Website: lowes
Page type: newsletter-management
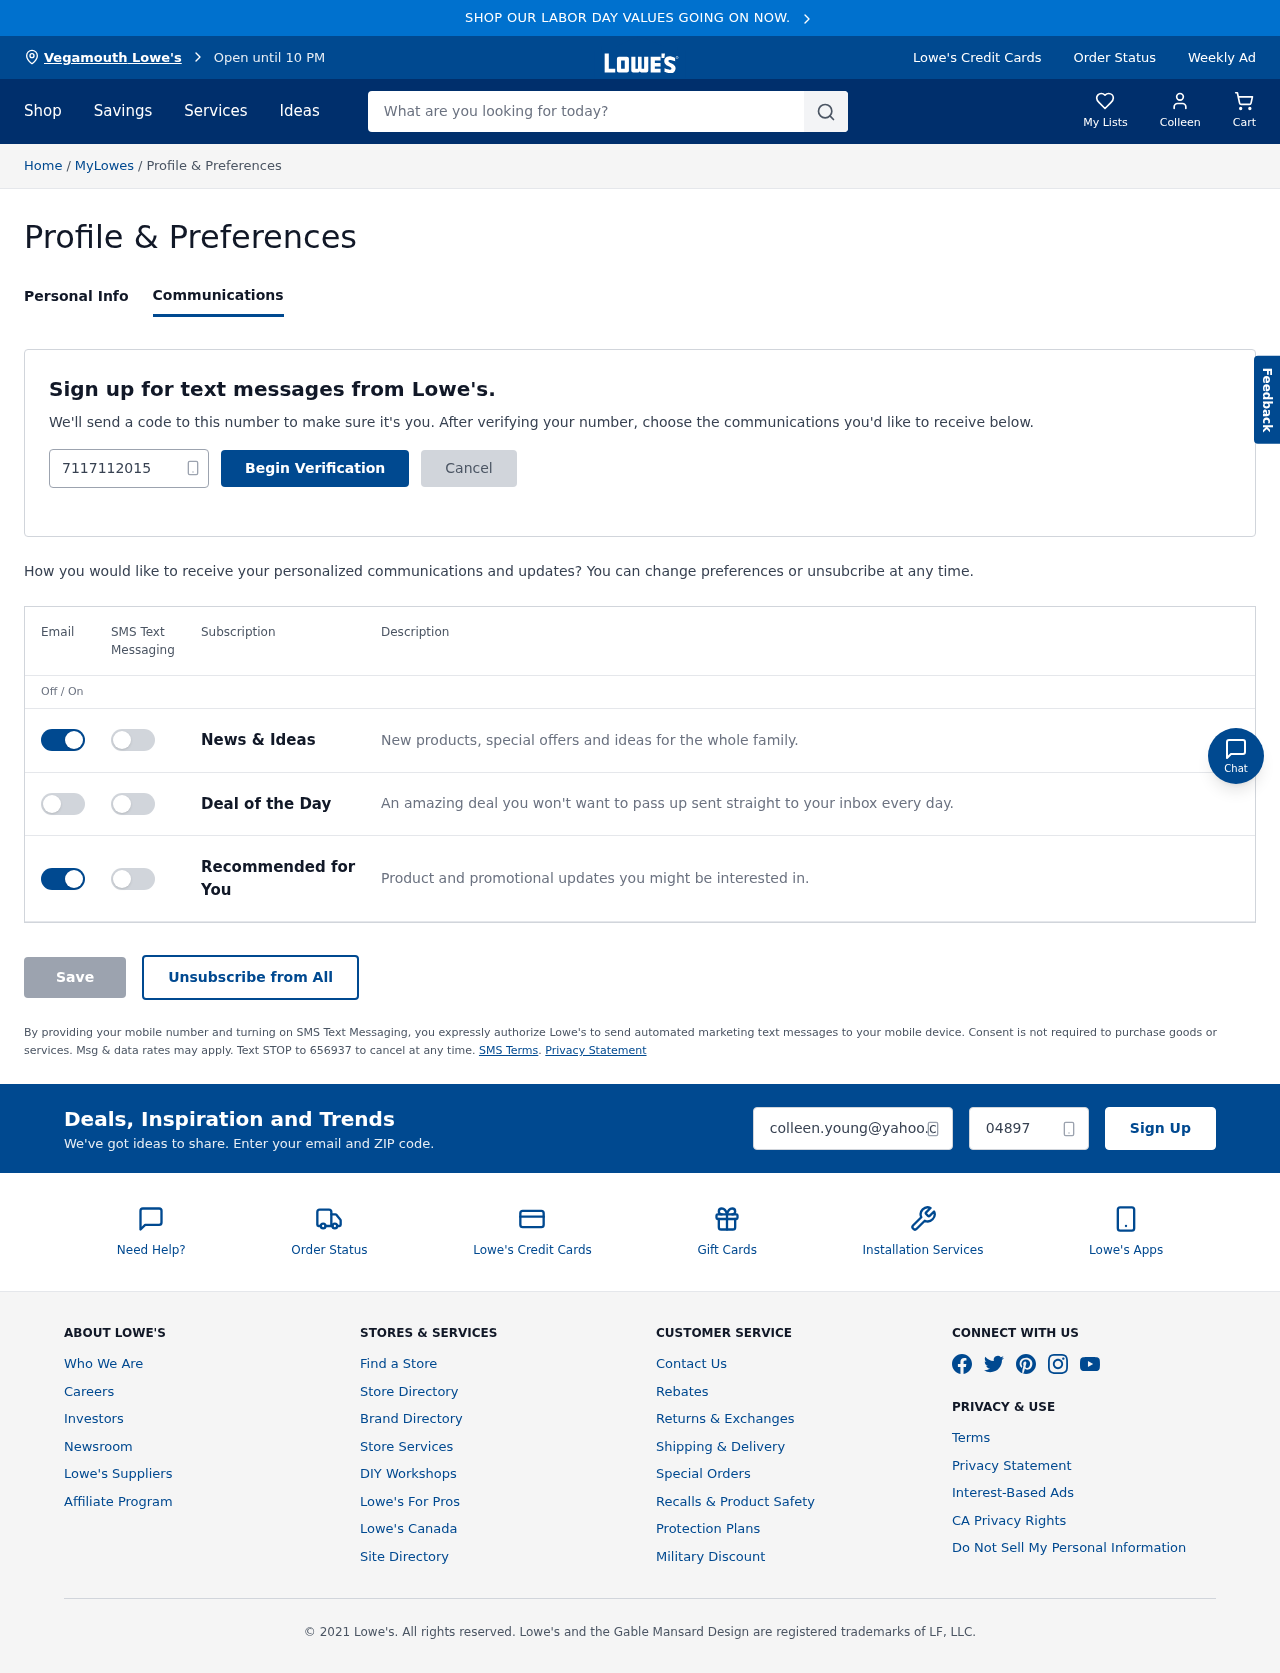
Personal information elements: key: PII_CITY
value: Vegamouth Lowe's
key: PII_EMAIL
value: colleen.young@yahoo.com
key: PII_FIRSTNAME
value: Colleen
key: PII_PHONE
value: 7117112015
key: PII_POSTCODE
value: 04897
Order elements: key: ORDER_NUM_ITEMS
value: Cart
Search elements: key: HEADER_SEARCH
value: What are you looking for today?